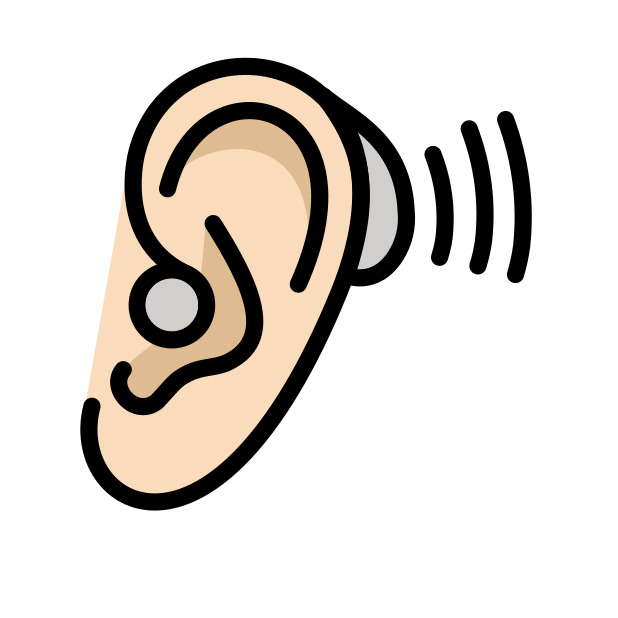
ear with hearing aid: light skin tone